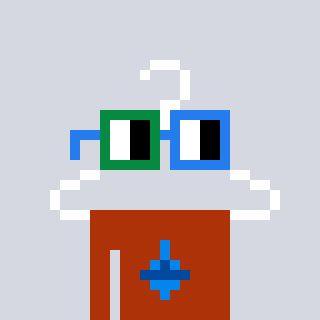
a pixel art character with square green and blue glasses, a hanger-shaped head and a hotbrown-colored body on a cool background